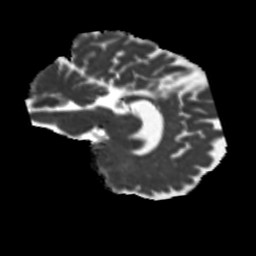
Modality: MD
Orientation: sagittal
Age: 62
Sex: female
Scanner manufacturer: siemens
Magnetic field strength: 3 T
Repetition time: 5.25 s
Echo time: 0.08 s